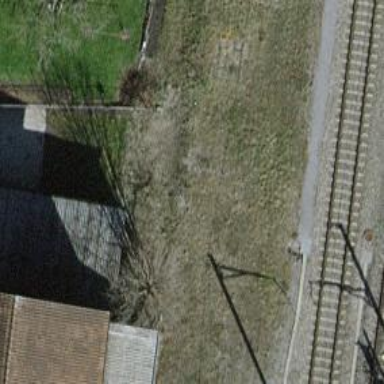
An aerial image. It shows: Abandoned railway spur with one track.